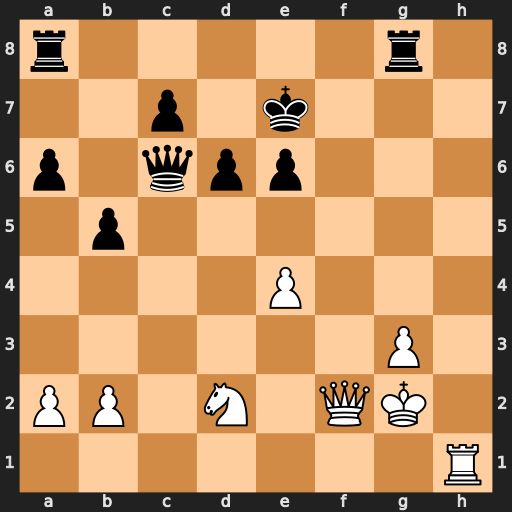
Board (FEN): r5r1/2p1k3/p1qpp3/1p6/4P3/6P1/PP1N1QK1/7R
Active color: w
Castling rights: -
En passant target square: -
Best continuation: Rh7+ Kd8 Qf7 Re8 Nf3 e5 Qf5